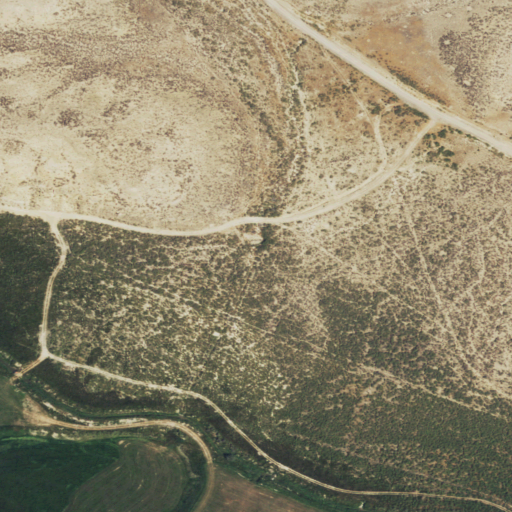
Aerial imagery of valley in Wyoming named Holden Hollow containing shrub, pasture, and open development